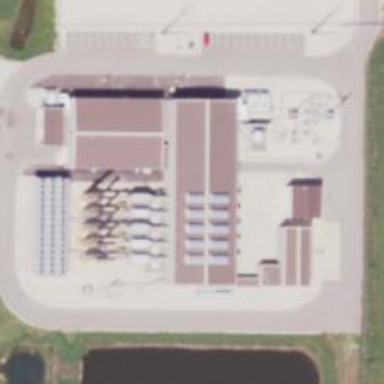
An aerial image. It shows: Gas-powered generator.